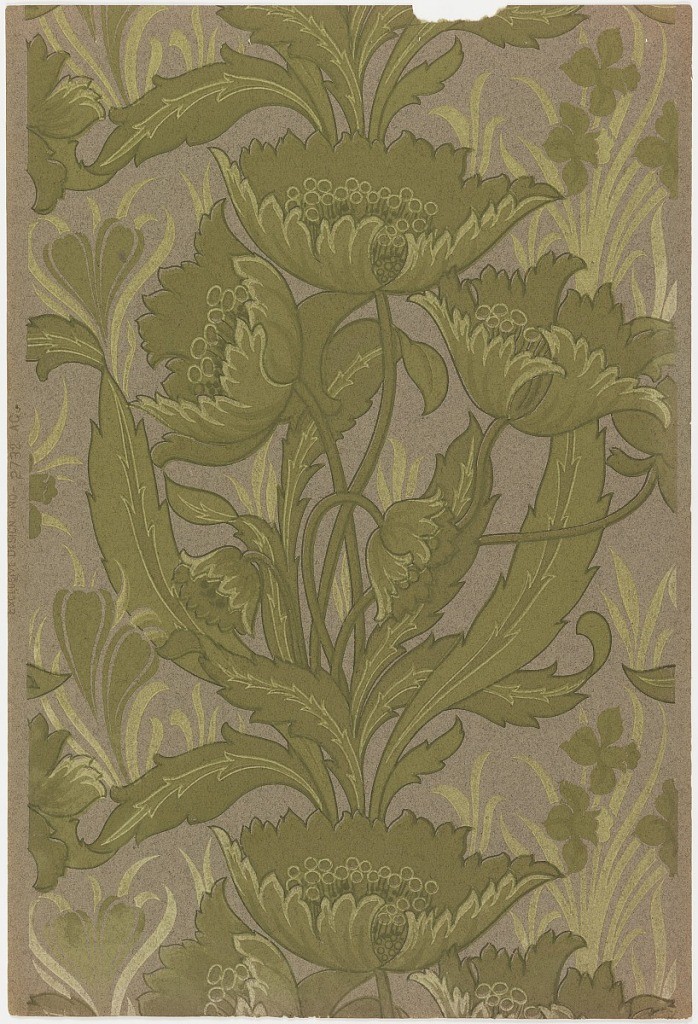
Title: Sidewall - sample
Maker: Maxwell & Co., S.A., Chicago, Illinois, USA
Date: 1907–08
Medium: Machine-printed on ingrain paper
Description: Oversized, flamboyant group of five poppies with swirling stems and leaves, surrounded by small clusters of flowers (Chinese lanterns, jonquils), and leaves. On a course, rough-textured paper. Art nouveau style. Printed in selvedge: "Exclusive Design No 2732 AG."